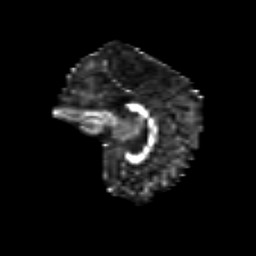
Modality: FA
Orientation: sagittal
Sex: female
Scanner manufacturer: siemens
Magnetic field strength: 3 T
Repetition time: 5 s
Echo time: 0.071 s